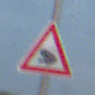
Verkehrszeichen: AmphibienwanderungRechts
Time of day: SunriseSunset
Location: Outdoor (Nature)
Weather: PartlyCloudy
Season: NotSpecified
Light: Natural